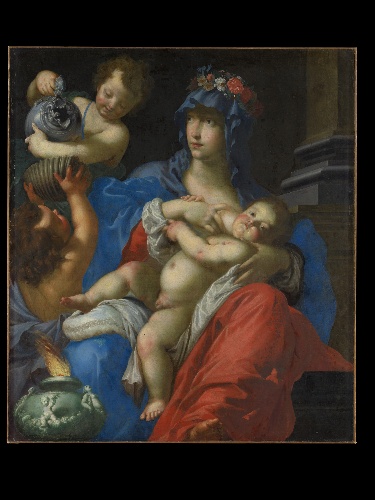
Title: Charity
Artist: Cesare Dandini
Artist bio: Italian, Florence 1596–1657 Florence
Date: ca. 1630
Object type: Painting
Classification: Paintings
Medium: Oil on canvas
Dimensions: 47 1/8 x 41 1/2 in. (119.7 x 105.4 cm)
Department: European Paintings
Credit line: Gift of Mr. and Mrs. Ralph Friedman, 1969
Accession year: 1969
Repository: Metropolitan Museum of Art, New York, NY
Tags: Infants|Women|Fire|Pitchers|Allegory